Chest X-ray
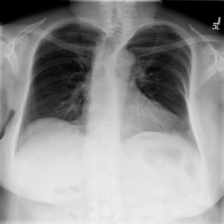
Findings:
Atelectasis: negative
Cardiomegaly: negative
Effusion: negative
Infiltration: negative
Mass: negative
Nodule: negative
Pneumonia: negative
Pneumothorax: negative
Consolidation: negative
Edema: negative
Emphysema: negative
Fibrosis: negative
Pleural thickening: negative
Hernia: negative